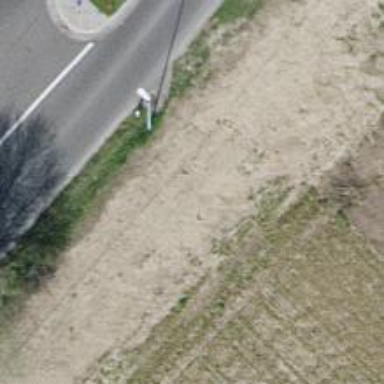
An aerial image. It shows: Pole with roof-covered pipeline marker.